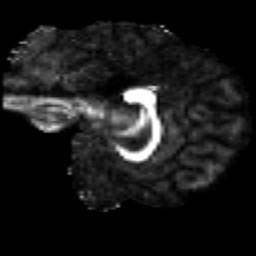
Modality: FA
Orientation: sagittal
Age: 26
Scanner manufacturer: siemens
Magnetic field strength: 3 T
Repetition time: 2.2 s
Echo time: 0.084 s